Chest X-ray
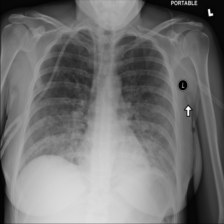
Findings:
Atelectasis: negative
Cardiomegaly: negative
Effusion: negative
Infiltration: positive
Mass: negative
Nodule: positive
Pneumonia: negative
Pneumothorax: negative
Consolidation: negative
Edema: negative
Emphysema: negative
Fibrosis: negative
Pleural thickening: negative
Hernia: negative